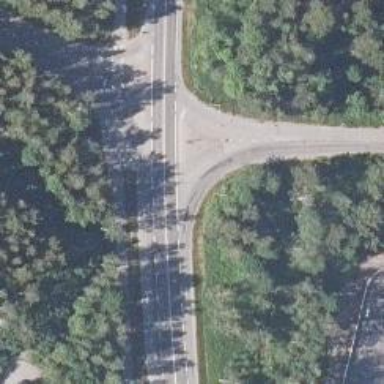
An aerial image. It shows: Tertiary functional class road transitioning to primary link highway.